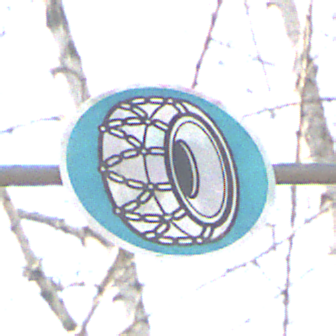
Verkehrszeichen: SchneekettenVorgeschrieben
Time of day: MorningAfternoon
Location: Outdoor (Nature)
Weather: Clear
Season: Winter
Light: Natural